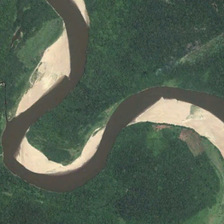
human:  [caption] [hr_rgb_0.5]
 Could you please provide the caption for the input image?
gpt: many green trees are in two sides of a curved gray black river .

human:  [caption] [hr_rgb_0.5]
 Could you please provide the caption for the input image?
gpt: many green trees are in two sides of a curved gray black river .

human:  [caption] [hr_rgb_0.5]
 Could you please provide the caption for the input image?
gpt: a crooked river flows through residential areas .

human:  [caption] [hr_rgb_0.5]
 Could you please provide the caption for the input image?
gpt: surrounded by dark green trees is the long river .

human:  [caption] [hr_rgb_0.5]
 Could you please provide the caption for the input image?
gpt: a crooked river flows through residential areas .